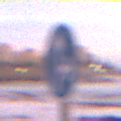
Verkehrszeichen: VorgeschriebeneFahrtrichtungGeradeausOderRechts
Umgebung: Outdoor, Urban
Tageszeit: SunriseSunset
Wetter: PartlyCloudy
Licht: Natural
Jahreszeit: NotSpecified
Kontrast: MediumContrast